Question: I have a polyfill for 'Array.find()' that I got from <URL>
The browser I'm currently testing in doesn't have support for it so the polyfill runs and functions as intended. However a plugin I have is 'foreach' over an array I pass it and the last element in that is the function 'find'.
Why is this happening?
Also when I inspect the array in Chrome's DevTools I get the following.
'''
if (!Array.find) {
$('<h5>This browser doesnt support Array.find</h5>').appendTo('body');
}
if (!Array.prototype.find) {
Array.prototype.find = function(predicate) {
if (this == null) {
throw new TypeError('Array.prototype.find called on null or undefined');
}
if (typeof predicate !== 'function') {
throw new TypeError('predicate must be a function');
}
var list = Object(this);
var length = list.length >>> 0;
var thisArg = arguments[1];
var value;
for (var i = 0; i < length; i++) {
value = list[i];
if (predicate.call(thisArg, value, i, list)) {
return value;
}
}
return undefined;
};
}
var someArray = [{name: 'something'}, {name: 'something else'}];
someArray.forEach(function (item, index) {
$('<h4>'+ item.name +'</h4>').appendTo('body');
});
var extended = $.extend({}, [], someArray);
$.each(extended, function (index, item) {
$('<h4>'+ item.name +'</h4>').appendTo('body');
});
if (extended.find) {
$("<div>Notice that we now have in extended the function find<div>").appendTo('body');
}
'''
'''
<script src="https://ajax.googleapis.com/ajax/libs/jquery/2.1.1/jquery.min.js"></script>
'''

Notice that 'find' in the '__proto__' is a darker shade of pink than the other 'proto''s.
Any ideas?
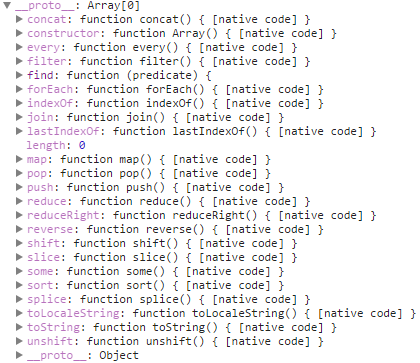
Answer: Your 'foreach' extension is checking keys but not checking that they are own-properties of the object. That is, this code:
'''
Array.prototype.x = 3;
var test = [1];
for (var key in test) {
console.log(key);
}
'''
...will log both '0' and 'x' because 'x' is an enumerable key in '[]' which is not an own-property of '[]'. To fix this you can either patch the 'foreach' code to check for own-properties only:
'''
Array.prototype.x = 3;
var test = [1];
for (var key in test) {
if (test.hasOwnProperty(key)) {
console.log(key);
}
}
'''
Or you can change the way that you put the key on the prototype, so that like the other keys on the prototype, it is not enumerable. The revised poyfill would be:
'''
(function () { // scope bracket; hides 'find' from global scope.
function find(predicate) {
if (this == null) {
throw new TypeError('Array.prototype.find called on null or undefined');
}
if (typeof predicate !== 'function') {
throw new TypeError('predicate must be a function');
}
var list = Object(this), length = list.length >>> 0, thisArg = arguments[1], value, i;
for (i = 0; i < length; i++) {
value = list[i];
if (predicate.call(thisArg, value, i, list)) {
return value;
}
}
return undefined;
};
if (!Array.prototype.find) {
if (Object.defineProperty) {
Object.defineProperty(Array.prototype, 'find', {value: find, enumerable: false});
} else {
Array.prototype.find = find;
}
}
} ());
'''
If your browser does not support 'Array.prototype.find', however, there is a chance that it does not support 'Object.defineProperty', leaving you back in the same place as before. Then you will need to hope that it is not so old that it lacks '.hasOwnProperty()' testing, and you'll need to modify the 'foreach' function. (The 'Array.prototype.find()' function is part of the ECMAScript 6 draft; 'Object.defineProperty()' was standardized in ECMAScript 5.1, while 'Object.prototype.hasOwnProperty()' is ECMAScript 3. ES5.1 was released in 2011 so as long as your browser is only a couple years old, the above should work for you -- in particular if you're using a current Opera or IE, those don't have the new ES6 '.find()' in them yet, but they have 'Object.defineProperty'.